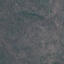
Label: HerbaceousVegetation